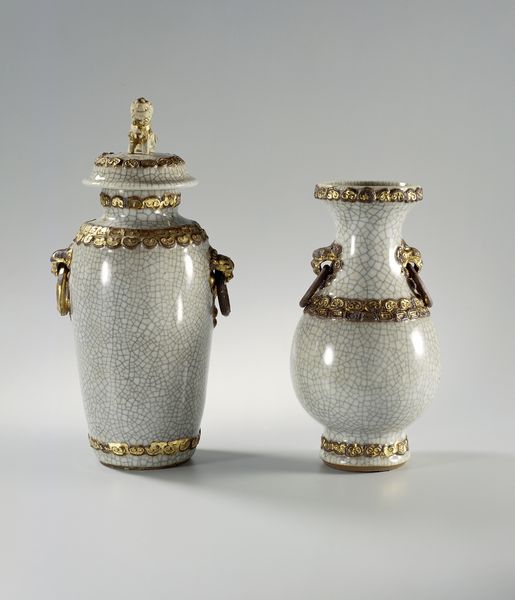
Titel: Dekselvaas met een monochroom grijs glazuur en vergulde banden
Standort: Amsterdam
Institution: Rijksmuseum
Schlagwörter: fancy, ornate, white, gold, golden, grey, old, two, vase, stone, light, ornament, pair, photo, sculpture, marble, urn, vases, shiny, ceramic, leaf, tiger, colour, overlay, pottery, flash, round, lion, photograph, porcelain, rings, copper, handles, jar, lid, gold leaf, delicate, handle, figurine, stoneware, cracked, porcelin, fragile, crackle, hoop, artifacts, priceless, hoops